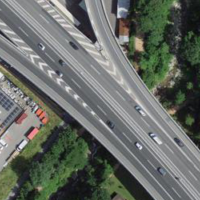
EUNIS habitat code: 57
Species observed at this site:
Allium ursinum
Turdus merula
Milvus migrans